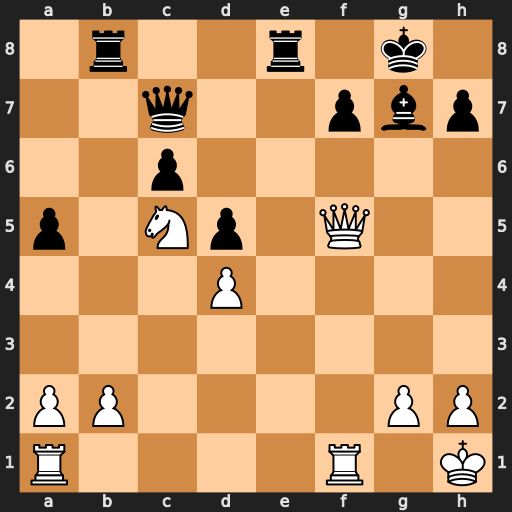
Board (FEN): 1r2r1k1/2q2pbp/2p5/p1Np1Q2/3P4/8/PP4PP/R4R1K
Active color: w
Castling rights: -
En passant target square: -
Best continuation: Na6 Qb7 Nxb8